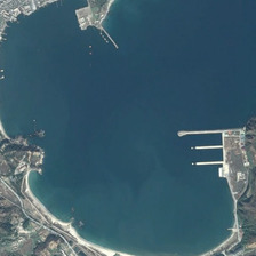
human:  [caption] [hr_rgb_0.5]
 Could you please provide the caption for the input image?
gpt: A big port is almost empty.

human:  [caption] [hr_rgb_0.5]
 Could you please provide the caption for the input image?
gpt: a large port a is almost empty.

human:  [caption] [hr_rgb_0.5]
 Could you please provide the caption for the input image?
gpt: The big pier is almost empty

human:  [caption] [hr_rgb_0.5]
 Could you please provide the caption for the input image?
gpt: Large ports are almost empty.

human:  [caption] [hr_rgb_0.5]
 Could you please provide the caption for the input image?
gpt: A Great Port is almost empty.